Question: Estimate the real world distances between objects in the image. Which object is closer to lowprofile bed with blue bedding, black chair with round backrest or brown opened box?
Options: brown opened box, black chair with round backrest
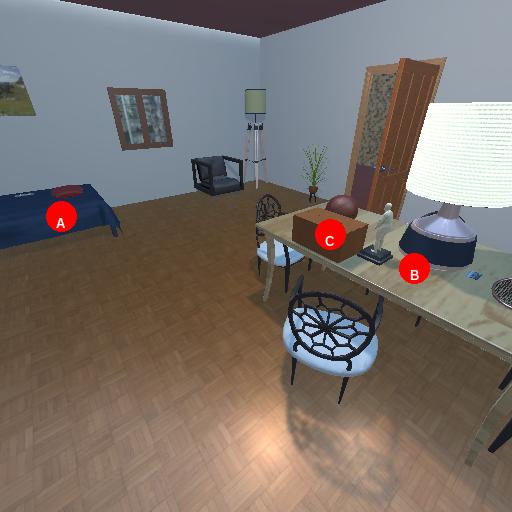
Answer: brown opened box